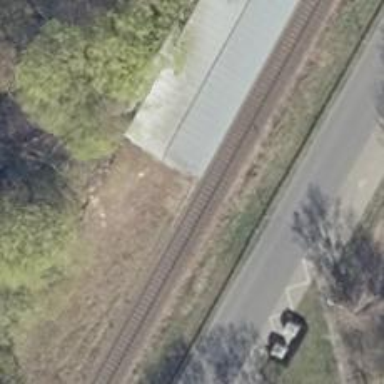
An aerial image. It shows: Close-up of railway platform edge.